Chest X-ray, PA view. Patient: 50 years old, sex F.
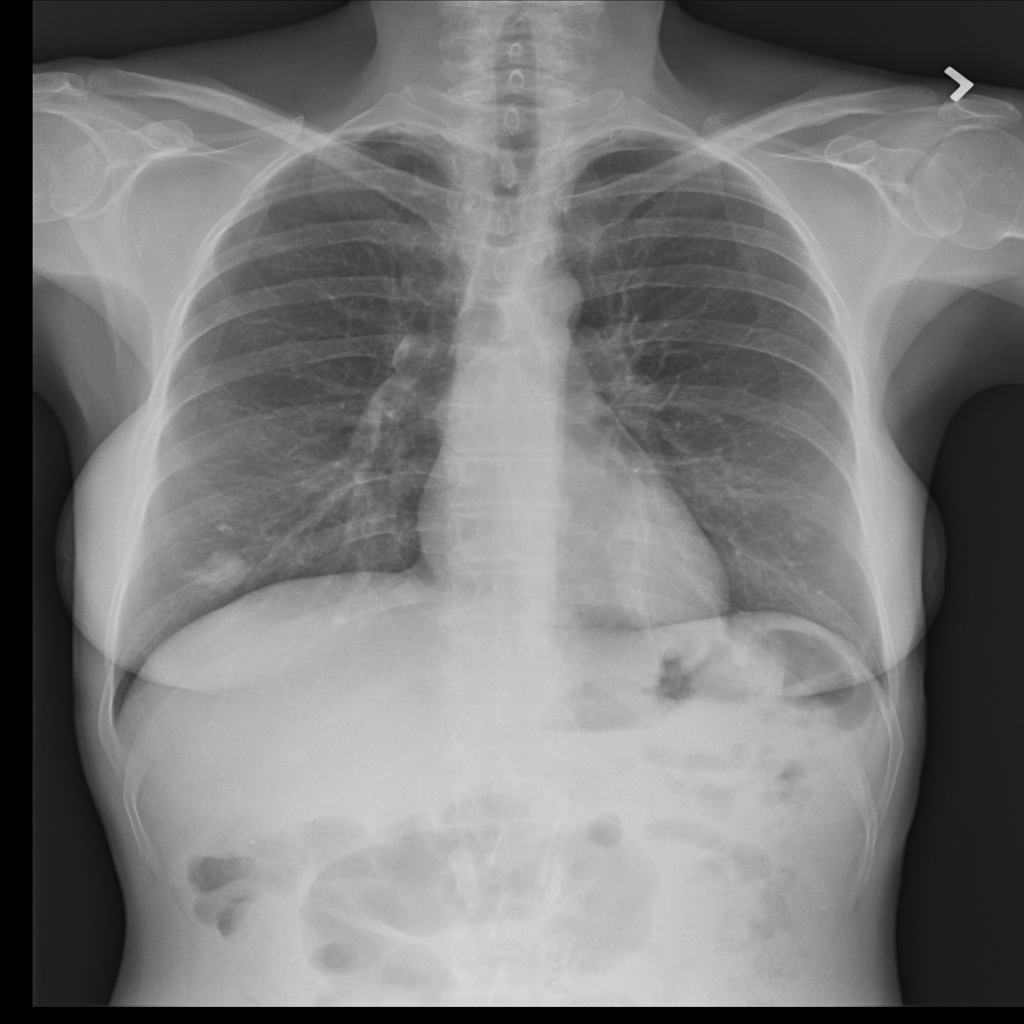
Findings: Nodule